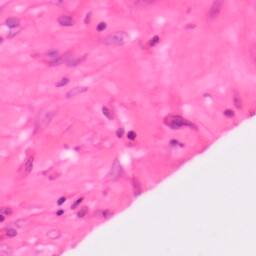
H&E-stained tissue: Colon